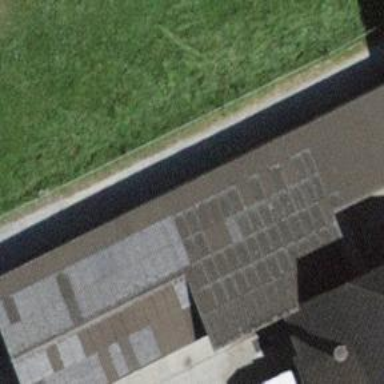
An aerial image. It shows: Shed building.